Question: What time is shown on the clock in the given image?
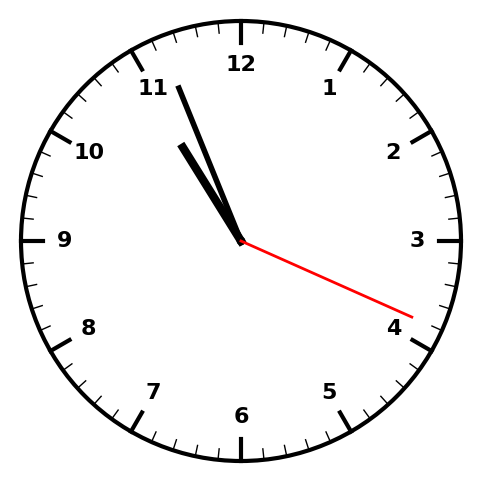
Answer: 10:56:19